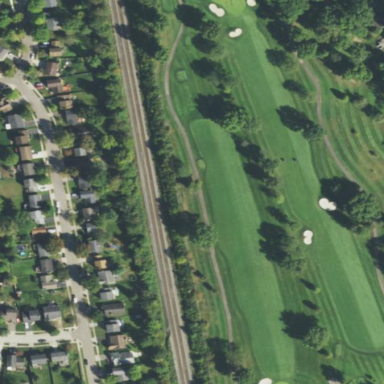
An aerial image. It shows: Golf fairway in the image.